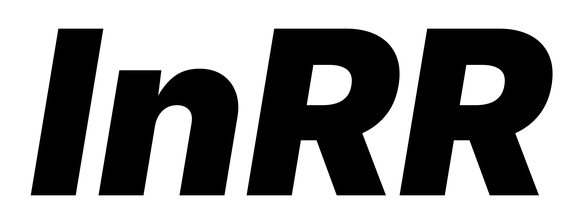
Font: Inter-Italic_Black_Italic